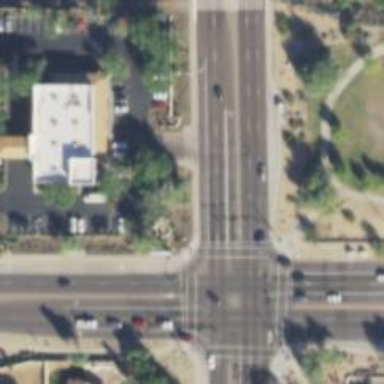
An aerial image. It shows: Crossing on the road.